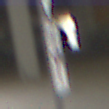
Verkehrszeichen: VerlaufVorfahrtsstrasse3
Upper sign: Vorfahrtsstrasse
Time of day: Midday
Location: Roofed (Urban)
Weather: Overcast
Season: NotSpecified
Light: Artificial